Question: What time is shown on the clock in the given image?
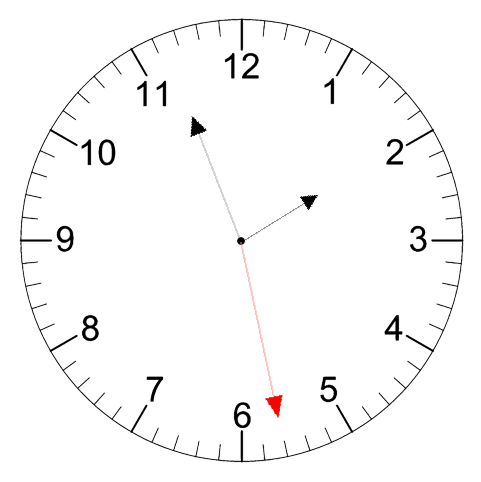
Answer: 01:56:28